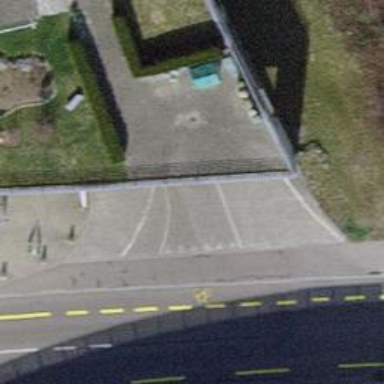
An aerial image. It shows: Parking entrance.